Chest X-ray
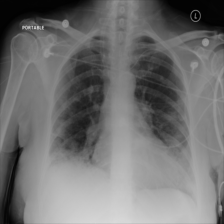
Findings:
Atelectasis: negative
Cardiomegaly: negative
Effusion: negative
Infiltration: negative
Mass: negative
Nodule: negative
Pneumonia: negative
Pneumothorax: negative
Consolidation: negative
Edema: negative
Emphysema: negative
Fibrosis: negative
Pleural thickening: negative
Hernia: negative